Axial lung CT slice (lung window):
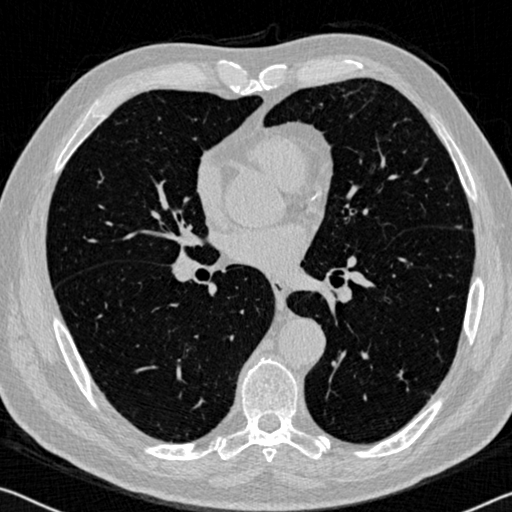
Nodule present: no